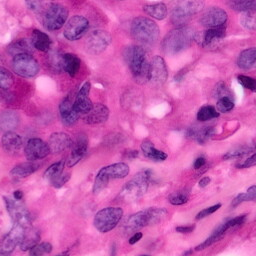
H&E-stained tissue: Pancreatic